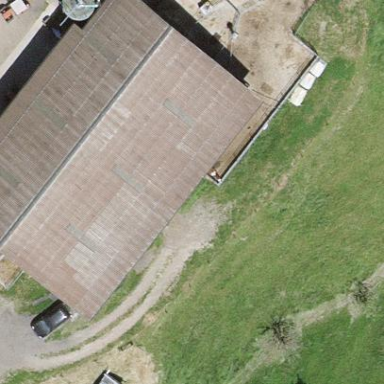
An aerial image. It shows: Rural barn.